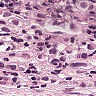
Metastatic tissue present: yes